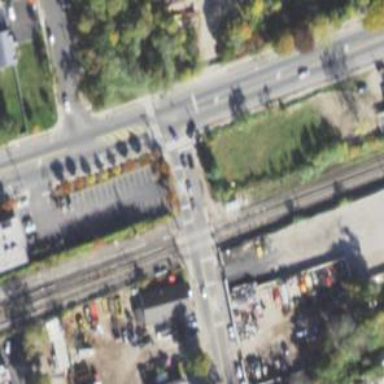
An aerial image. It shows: Railway crossing.